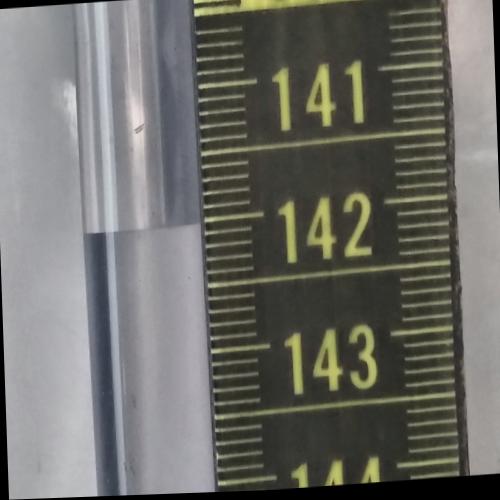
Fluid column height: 142.0 cm